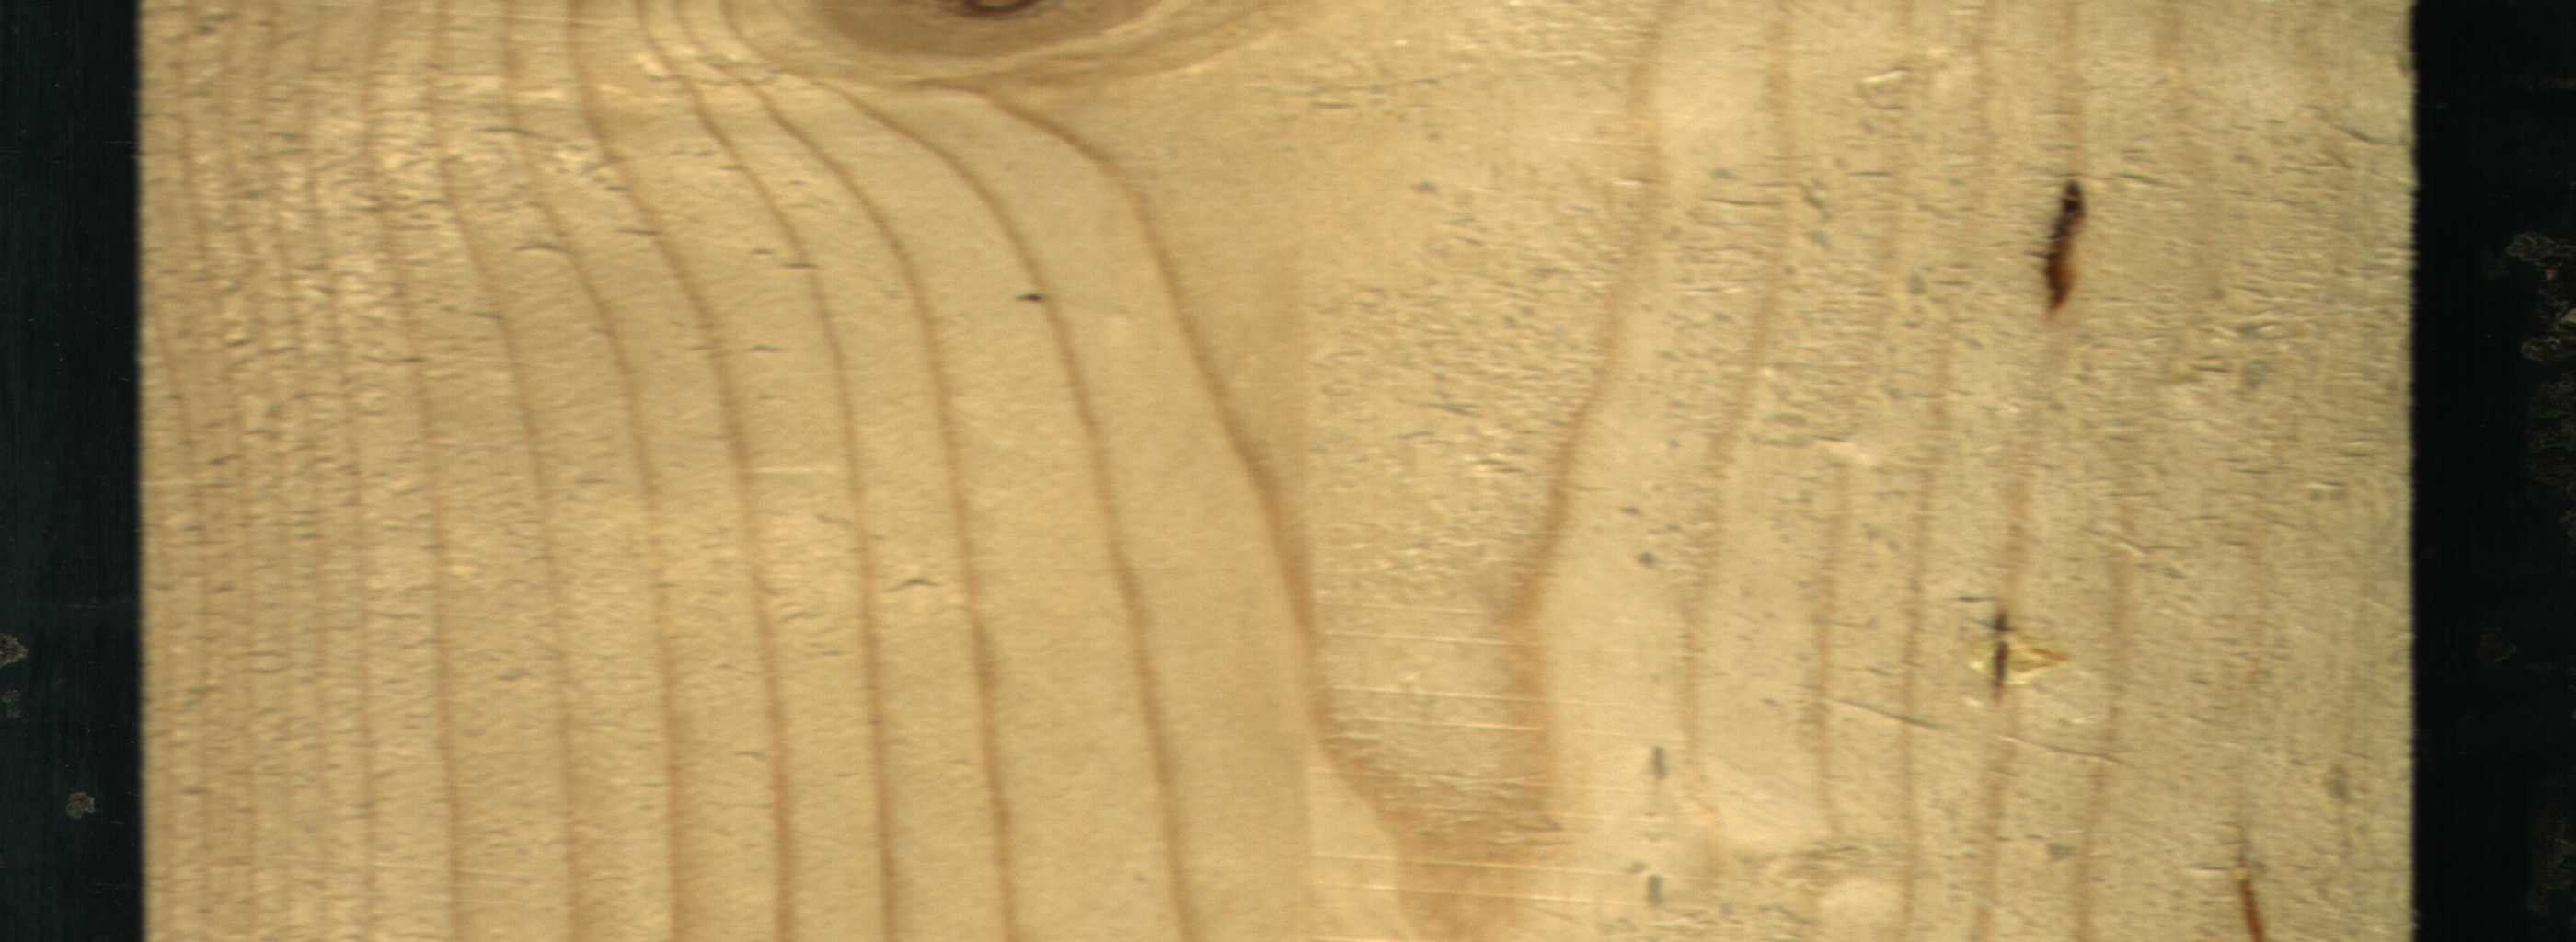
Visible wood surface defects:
resin
resin
resin
Live_Knot